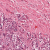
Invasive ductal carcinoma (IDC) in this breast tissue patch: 1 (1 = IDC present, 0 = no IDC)